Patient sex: M
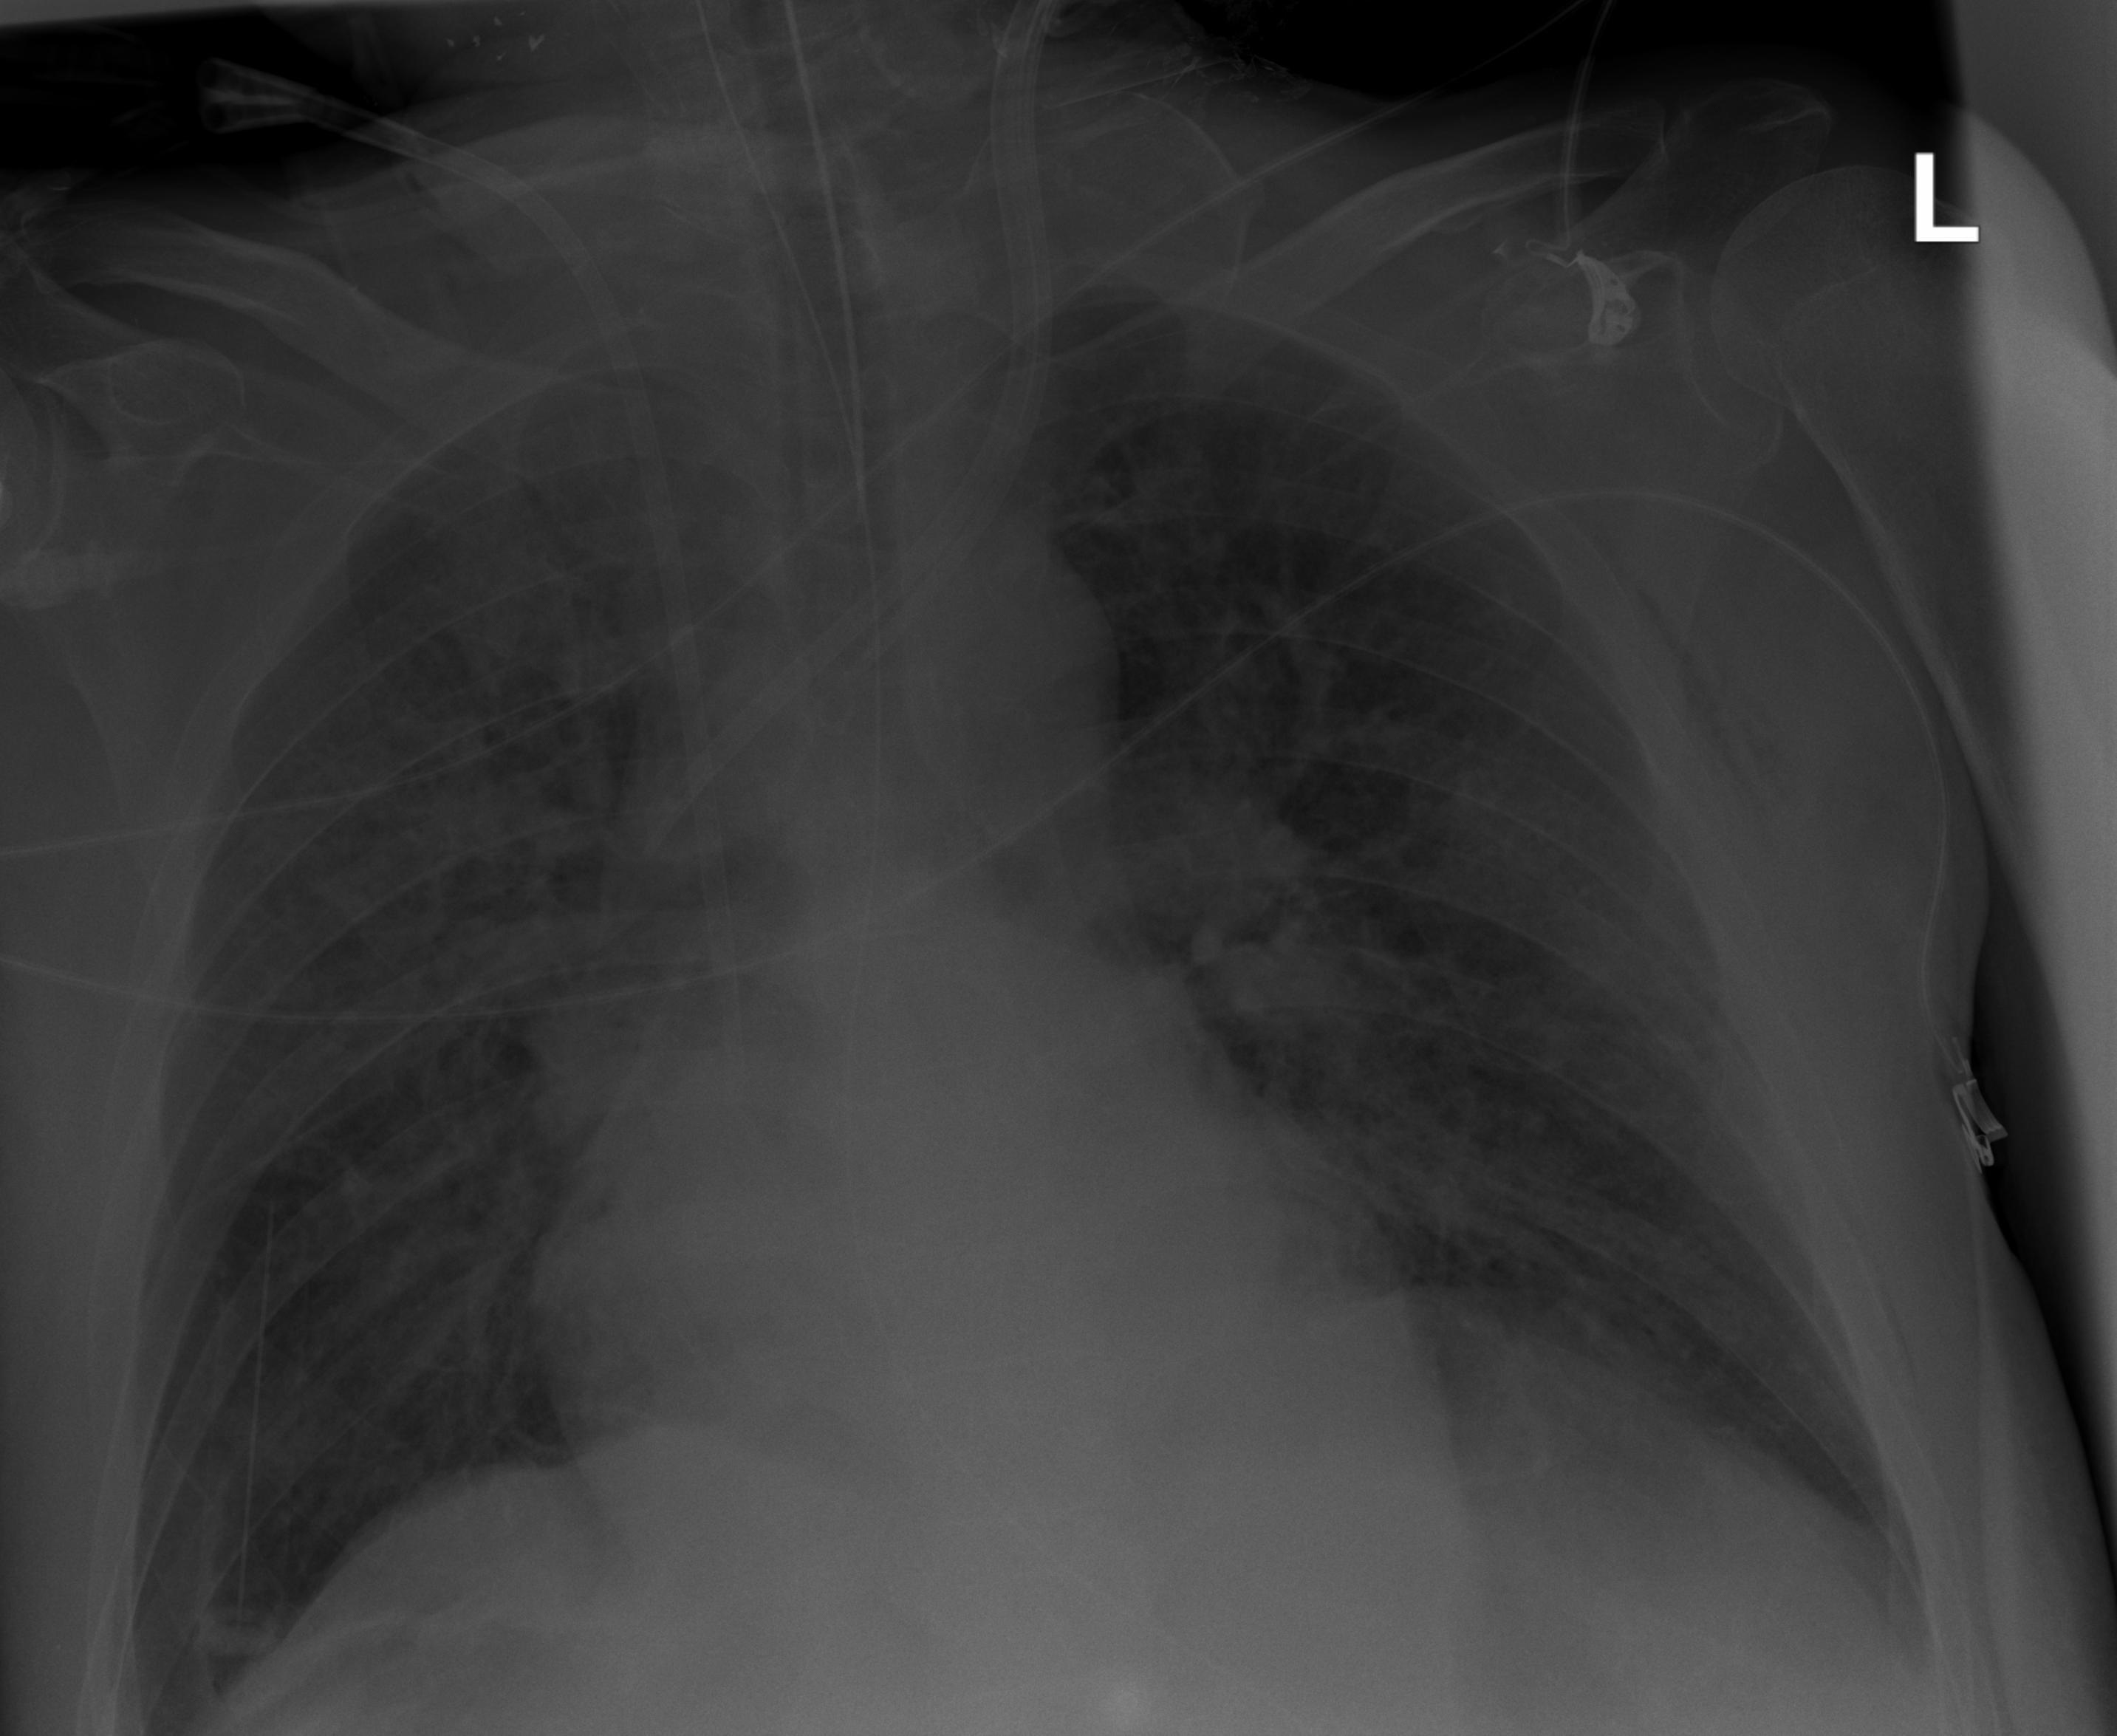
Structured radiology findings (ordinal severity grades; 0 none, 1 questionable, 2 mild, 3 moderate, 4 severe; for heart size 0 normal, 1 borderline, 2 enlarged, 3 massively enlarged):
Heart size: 2
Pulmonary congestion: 2
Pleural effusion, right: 0
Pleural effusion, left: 1
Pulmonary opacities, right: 2
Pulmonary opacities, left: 2
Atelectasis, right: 2
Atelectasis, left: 2